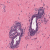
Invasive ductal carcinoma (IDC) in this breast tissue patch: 0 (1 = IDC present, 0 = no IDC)